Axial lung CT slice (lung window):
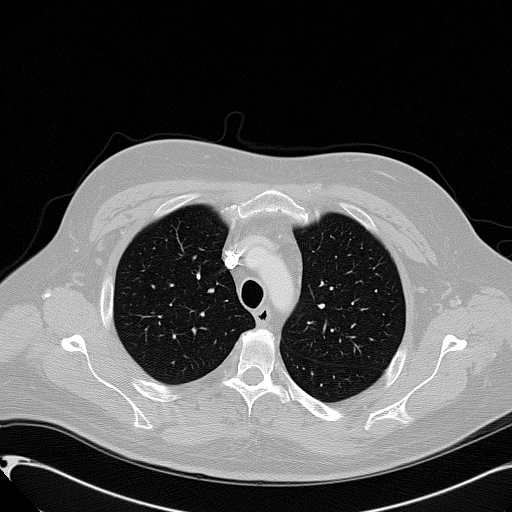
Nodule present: no